Interaction volume radius: 5 \u00c5
Interaction volume height: 20 \u00c5
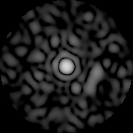
Disorder parameter: 0.8658